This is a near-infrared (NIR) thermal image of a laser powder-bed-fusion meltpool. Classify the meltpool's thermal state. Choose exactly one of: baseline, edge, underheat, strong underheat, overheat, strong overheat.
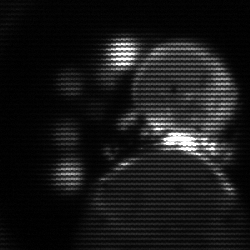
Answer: edge